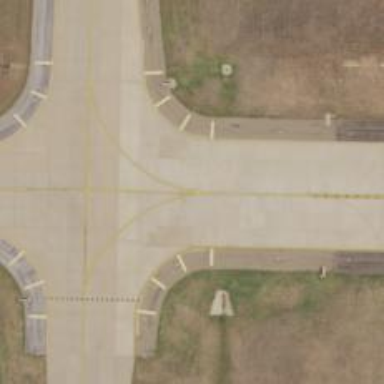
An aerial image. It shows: View of taxiway at the airport.